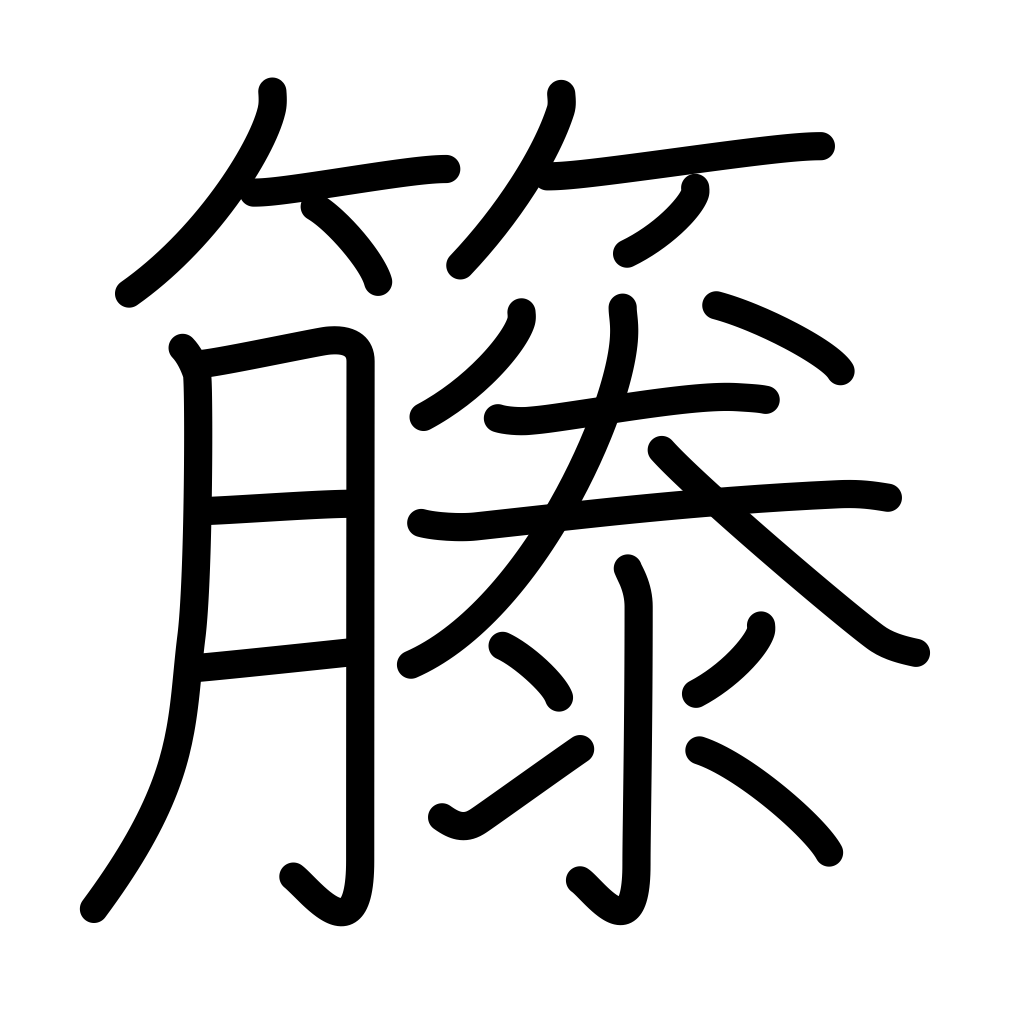
Meaning: rattan, cane